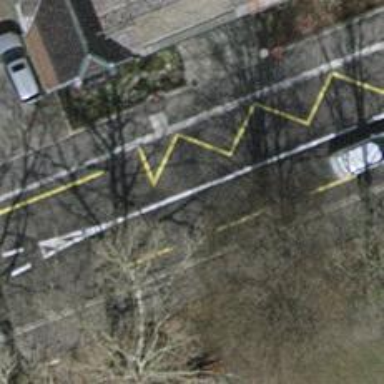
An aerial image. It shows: Secondary road with asphalt surface and trolley wires.